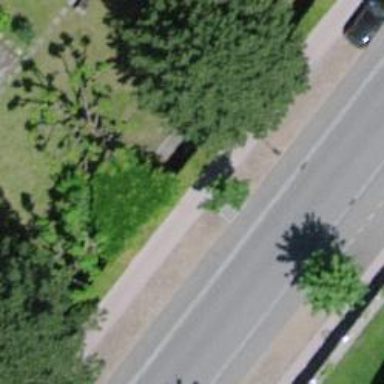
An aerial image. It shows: Broadleaved tree with lush leaves.